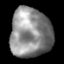
Tissue: lung
Cell type: Epithelial cells
Senescence score: 0.2192
Nuclear area (px): 1974
Mean DAPI intensity: 139.862